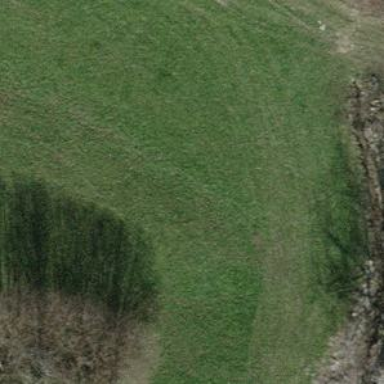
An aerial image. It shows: Hedge acting as barrier.